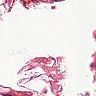
Metastatic tissue present: no